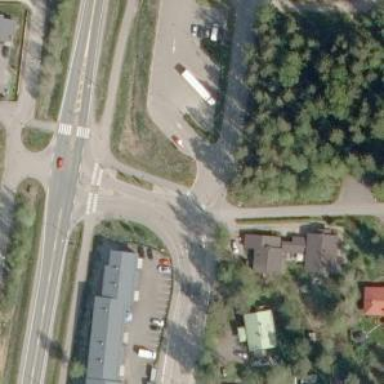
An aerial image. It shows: Marked crossing on asphalt cycleway road.